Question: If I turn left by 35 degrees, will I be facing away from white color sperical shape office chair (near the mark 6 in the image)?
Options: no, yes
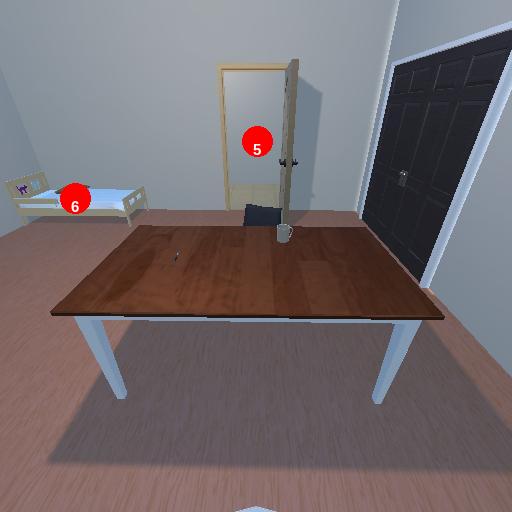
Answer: no